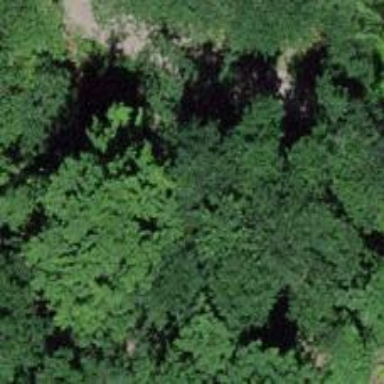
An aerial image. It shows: Path for forestry vehicles.